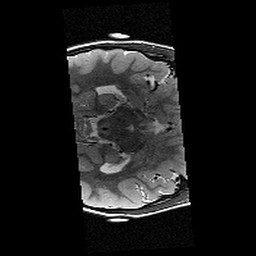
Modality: T2w
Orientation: axial
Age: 9
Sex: female
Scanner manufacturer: siemens
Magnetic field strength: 3 T
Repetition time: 9.23 s
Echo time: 0.067 s